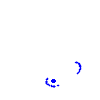
Particle: electron